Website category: university
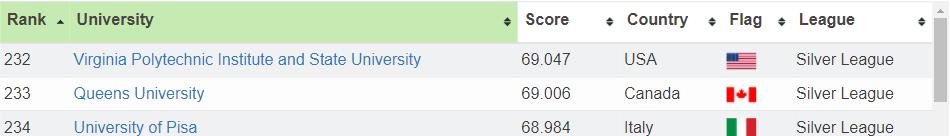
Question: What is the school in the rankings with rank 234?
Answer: University of Pisa

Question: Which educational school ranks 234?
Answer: University of Pisa

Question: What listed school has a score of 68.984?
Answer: University of Pisa

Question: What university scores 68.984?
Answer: University of Pisa

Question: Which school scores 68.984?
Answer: University of Pisa

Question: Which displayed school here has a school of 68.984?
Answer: University of Pisa

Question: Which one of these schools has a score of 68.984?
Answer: University of Pisa

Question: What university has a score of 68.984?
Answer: University of Pisa

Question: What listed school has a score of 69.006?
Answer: Queens University

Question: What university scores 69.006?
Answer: Queens University

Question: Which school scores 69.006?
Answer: Queens University

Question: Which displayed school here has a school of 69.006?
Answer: Queens University

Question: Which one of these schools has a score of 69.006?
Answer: Queens University

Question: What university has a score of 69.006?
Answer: Queens University

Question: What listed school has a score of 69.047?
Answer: Virginia Polytechnic Institute and State University

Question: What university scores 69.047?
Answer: Virginia Polytechnic Institute and State University

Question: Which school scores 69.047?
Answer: Virginia Polytechnic Institute and State University

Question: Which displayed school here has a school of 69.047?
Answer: Virginia Polytechnic Institute and State University

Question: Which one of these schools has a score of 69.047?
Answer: Virginia Polytechnic Institute and State University

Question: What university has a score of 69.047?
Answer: Virginia Polytechnic Institute and State University

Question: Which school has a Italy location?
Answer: University of Pisa

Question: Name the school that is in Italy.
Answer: University of Pisa

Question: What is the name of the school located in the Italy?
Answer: University of Pisa

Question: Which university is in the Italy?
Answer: University of Pisa

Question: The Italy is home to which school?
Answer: University of Pisa

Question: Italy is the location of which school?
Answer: University of Pisa

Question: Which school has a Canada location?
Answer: Queens University

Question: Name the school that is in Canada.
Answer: Queens University

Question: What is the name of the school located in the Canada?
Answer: Queens University

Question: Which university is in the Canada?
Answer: Queens University

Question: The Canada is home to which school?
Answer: Queens University

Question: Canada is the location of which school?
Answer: Queens University

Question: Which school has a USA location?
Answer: Virginia Polytechnic Institute and State University

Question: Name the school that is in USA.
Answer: Virginia Polytechnic Institute and State University

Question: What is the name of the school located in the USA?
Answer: Virginia Polytechnic Institute and State University

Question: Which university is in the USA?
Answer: Virginia Polytechnic Institute and State University

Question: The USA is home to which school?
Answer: Virginia Polytechnic Institute and State University

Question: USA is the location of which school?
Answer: Virginia Polytechnic Institute and State University